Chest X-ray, AP view. Patient: 39 years old, sex M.
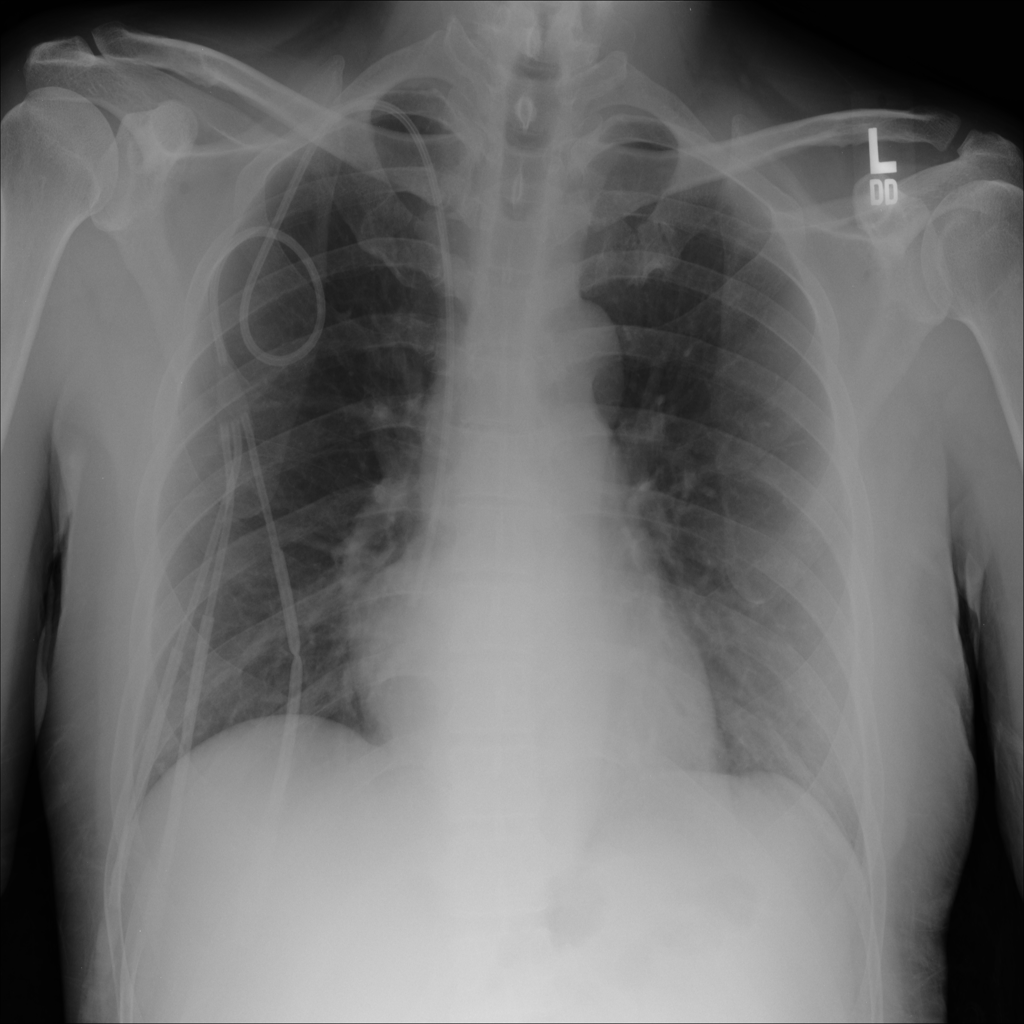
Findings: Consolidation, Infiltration